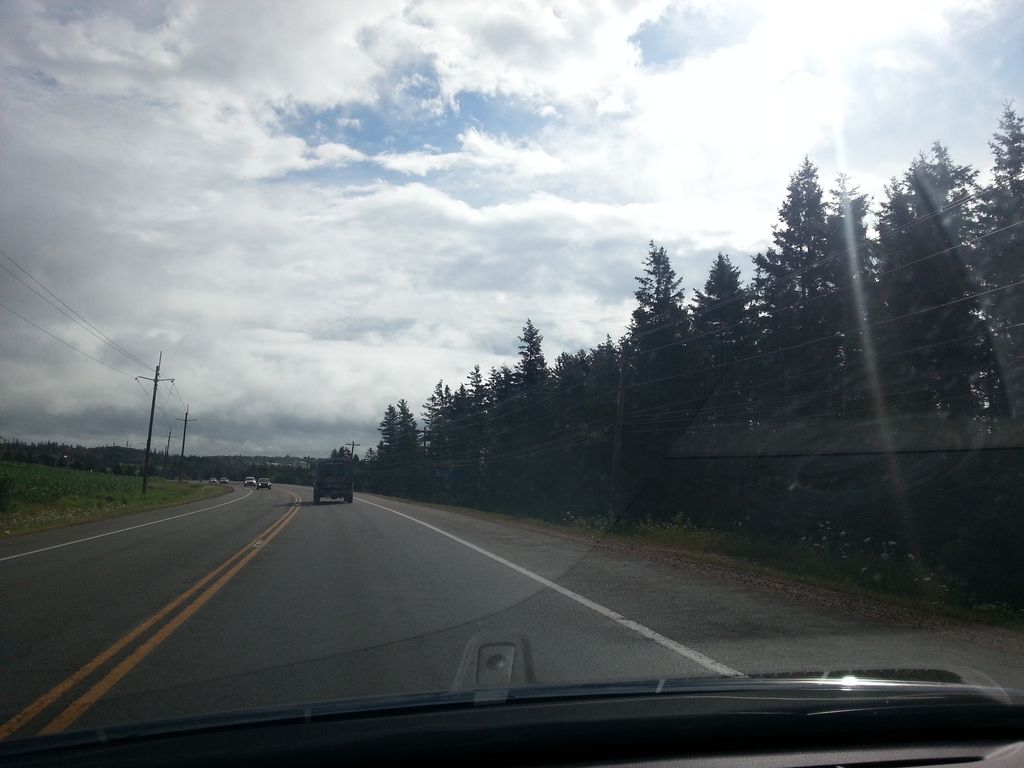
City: charlottetown